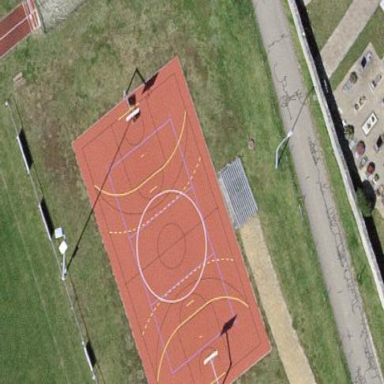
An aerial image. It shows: Basketball court on pitch.